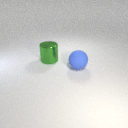
large green metal cylinder to the left of large blue rubber sphere